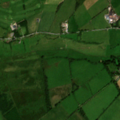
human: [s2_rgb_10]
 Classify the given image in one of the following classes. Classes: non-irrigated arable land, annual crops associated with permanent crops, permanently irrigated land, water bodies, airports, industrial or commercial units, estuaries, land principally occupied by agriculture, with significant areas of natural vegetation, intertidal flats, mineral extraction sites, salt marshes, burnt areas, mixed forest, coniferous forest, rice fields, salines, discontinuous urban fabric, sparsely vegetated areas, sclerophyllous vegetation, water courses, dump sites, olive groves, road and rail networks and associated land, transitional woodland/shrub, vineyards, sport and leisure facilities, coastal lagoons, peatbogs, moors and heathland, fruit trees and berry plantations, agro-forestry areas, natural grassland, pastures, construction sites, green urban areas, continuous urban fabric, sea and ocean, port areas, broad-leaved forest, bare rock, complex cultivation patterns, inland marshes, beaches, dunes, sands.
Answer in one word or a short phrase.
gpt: sport and leisure facilities, pastures, transitional woodland/shrub